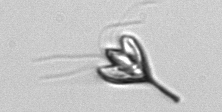
Label: Pyramimonas_longicauda